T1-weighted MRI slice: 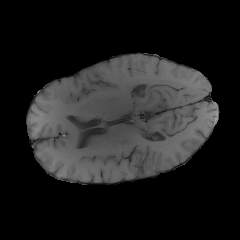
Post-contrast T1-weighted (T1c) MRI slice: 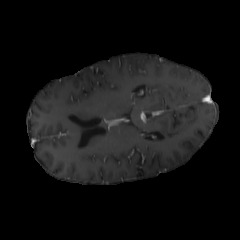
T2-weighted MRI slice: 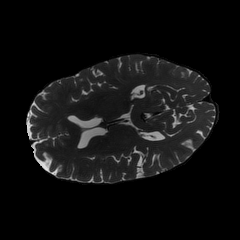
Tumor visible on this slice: no